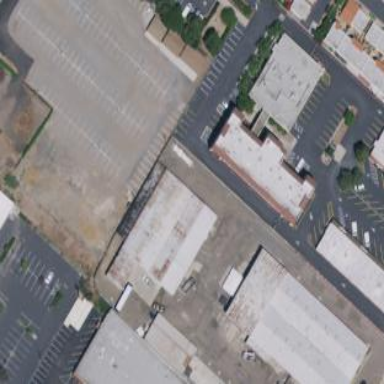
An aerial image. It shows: Industrial building.